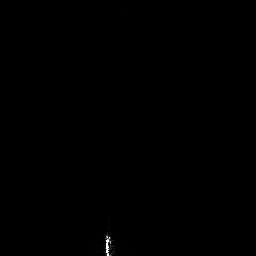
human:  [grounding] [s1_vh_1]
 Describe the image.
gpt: In the satellite image, there is  <ref>1 small ship </ref> <box>[[39, 90, 43, 99, 0]]</box> located at bottom.